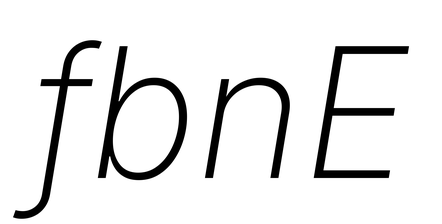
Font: Inter-Italic_ExtraLight_Italic